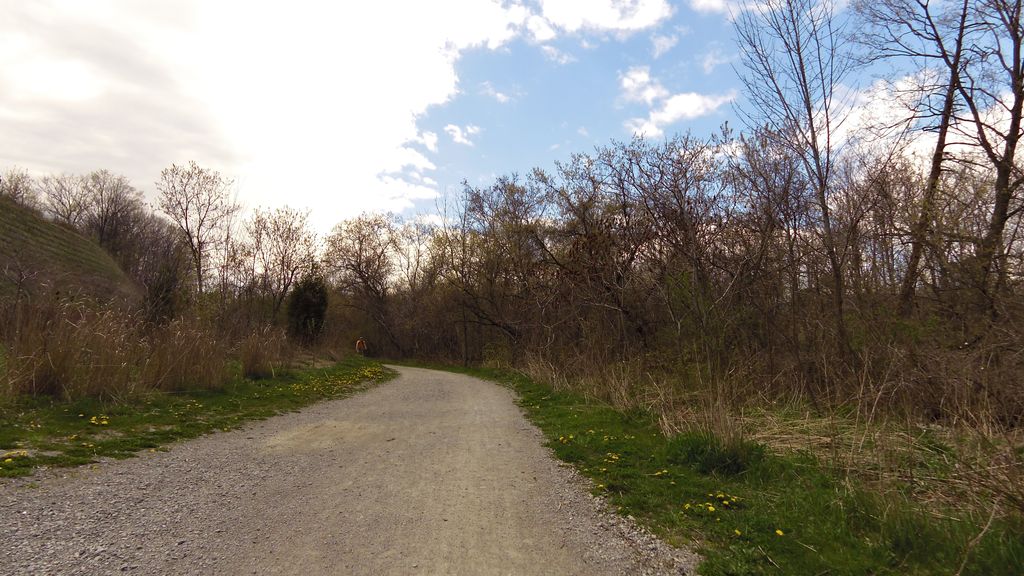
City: toronto